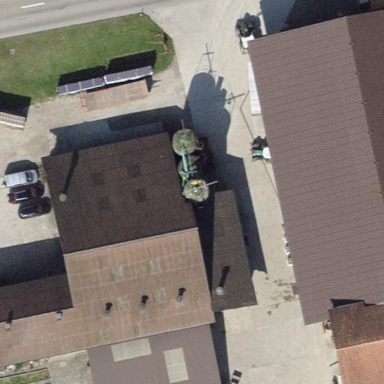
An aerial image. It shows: Farmyard area.